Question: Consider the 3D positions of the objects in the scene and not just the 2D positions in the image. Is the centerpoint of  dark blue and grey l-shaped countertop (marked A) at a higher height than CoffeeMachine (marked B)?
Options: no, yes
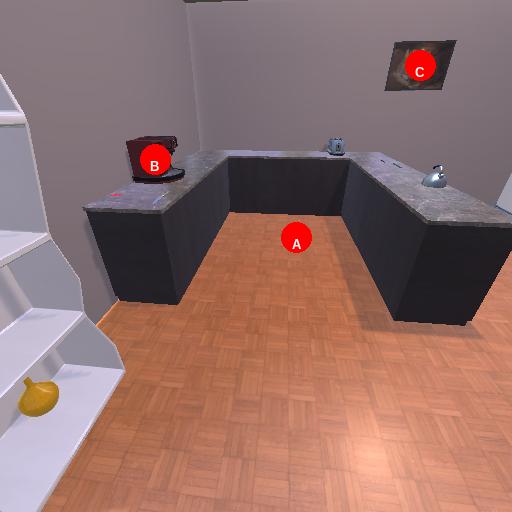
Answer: no